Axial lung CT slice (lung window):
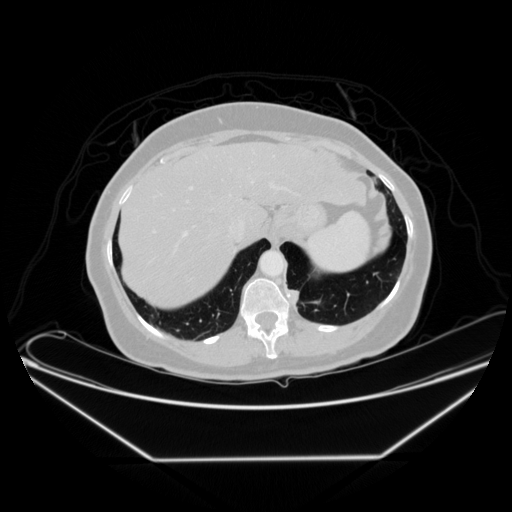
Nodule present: no